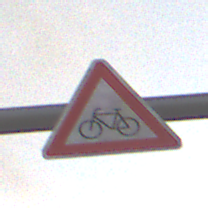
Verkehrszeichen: RadverkehrRechts
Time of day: SunriseSunset
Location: Outdoor (RoadRail)
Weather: PartlyCloudy
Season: NotSpecified
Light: Natural